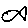
Label: fish